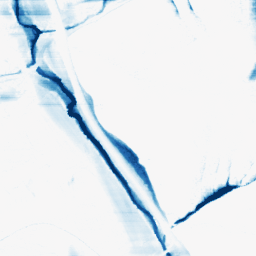
Category: morphological
Decomposition family: morphological_rect
Decomposition parameters: operation: closing
width: 50
height: 3
Upsampling method: quadratic
Upsampling parameters: scale: 2
Upsampling scale: 2